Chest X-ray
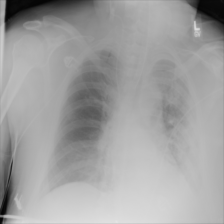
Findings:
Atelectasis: negative
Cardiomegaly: negative
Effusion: negative
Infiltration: negative
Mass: negative
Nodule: negative
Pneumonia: negative
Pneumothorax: negative
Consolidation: negative
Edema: negative
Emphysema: negative
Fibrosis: negative
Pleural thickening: negative
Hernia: negative